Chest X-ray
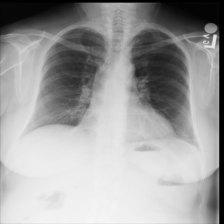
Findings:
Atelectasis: positive
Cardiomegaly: negative
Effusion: negative
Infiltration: negative
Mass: negative
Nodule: negative
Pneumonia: negative
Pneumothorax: negative
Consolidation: negative
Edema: negative
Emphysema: negative
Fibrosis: negative
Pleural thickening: negative
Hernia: negative